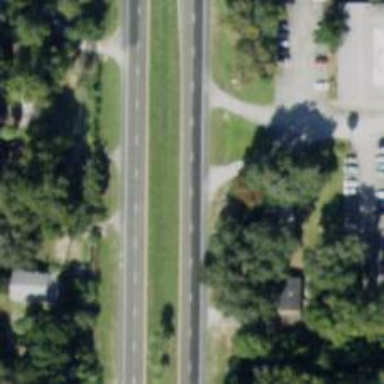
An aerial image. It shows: Primary road with asphalt surface.